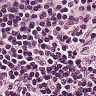
Metastatic tissue present: no